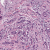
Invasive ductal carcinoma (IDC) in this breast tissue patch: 1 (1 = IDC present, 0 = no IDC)